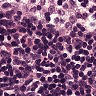
Metastatic tissue present: no